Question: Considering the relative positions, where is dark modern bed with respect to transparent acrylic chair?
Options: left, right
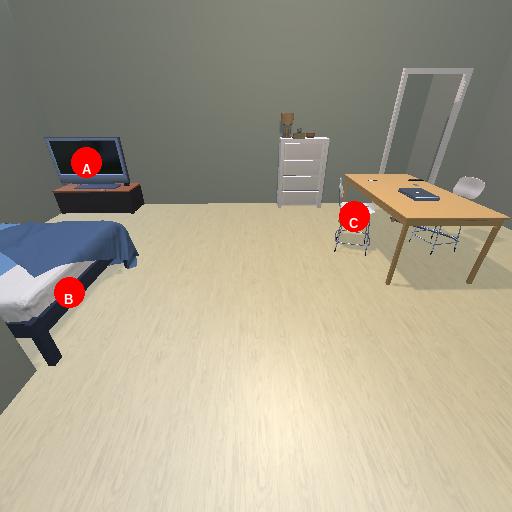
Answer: left